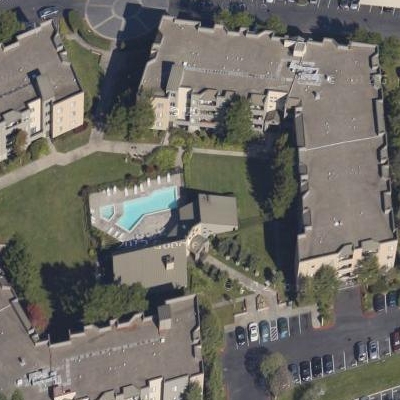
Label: Resident